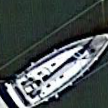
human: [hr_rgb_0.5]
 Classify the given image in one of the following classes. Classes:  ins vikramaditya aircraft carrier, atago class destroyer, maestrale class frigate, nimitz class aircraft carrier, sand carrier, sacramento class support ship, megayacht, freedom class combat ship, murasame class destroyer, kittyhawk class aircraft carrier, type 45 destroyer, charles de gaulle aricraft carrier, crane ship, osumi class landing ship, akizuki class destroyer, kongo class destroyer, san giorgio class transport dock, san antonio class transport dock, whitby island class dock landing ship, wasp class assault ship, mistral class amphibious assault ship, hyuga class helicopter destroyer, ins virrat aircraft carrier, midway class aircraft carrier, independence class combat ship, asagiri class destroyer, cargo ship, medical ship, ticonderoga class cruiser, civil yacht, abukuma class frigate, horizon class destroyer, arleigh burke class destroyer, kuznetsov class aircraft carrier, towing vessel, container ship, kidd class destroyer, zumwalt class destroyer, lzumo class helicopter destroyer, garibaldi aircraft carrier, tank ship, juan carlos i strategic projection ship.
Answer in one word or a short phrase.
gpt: Civil yacht